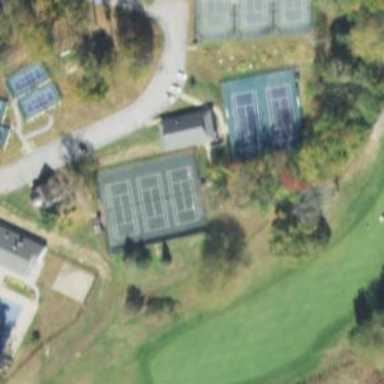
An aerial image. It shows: Tennis court in leisure pitch.